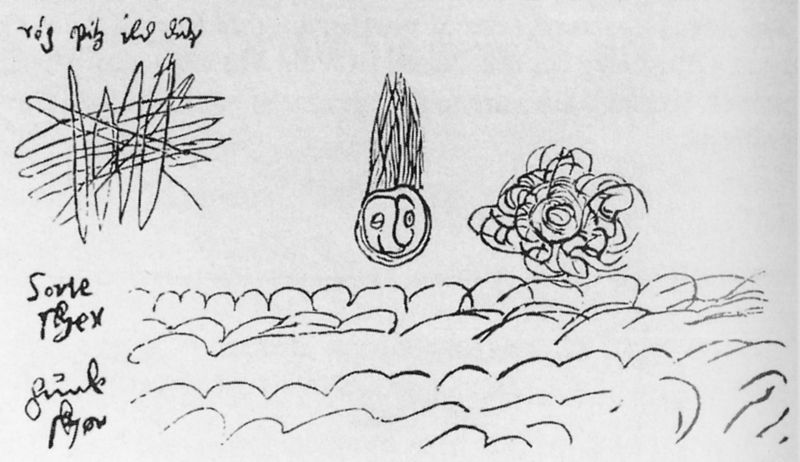
Titel: Nordlicht von 1563/64
Künstler: Absalon Pedersson Beyer
Schlagwörter: baum, feder, feuer, meer, wasser, weiß, hut, schwarz, zeichnung, gesicht, signatur, vögel, sonne, haare, kind, pflanzen, schrift, wellen, naiv, ozean, schwarz-weiß, beschriftung, bleistift, kreativ, griechisch, monstranz, doodle, handschrift, legende, planet, federzeichnung, zeichnungen, kindlich, gekritzel, art brut, kritzelei, autograph, komet, kritzel, schift, absrakt, a, d, f, schmierzettel, telefonieren, art naive, indissch, random, sortte, veretabil